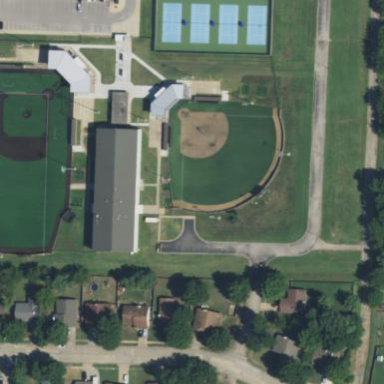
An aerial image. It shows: Baseball pitch for leisure and sports activities.